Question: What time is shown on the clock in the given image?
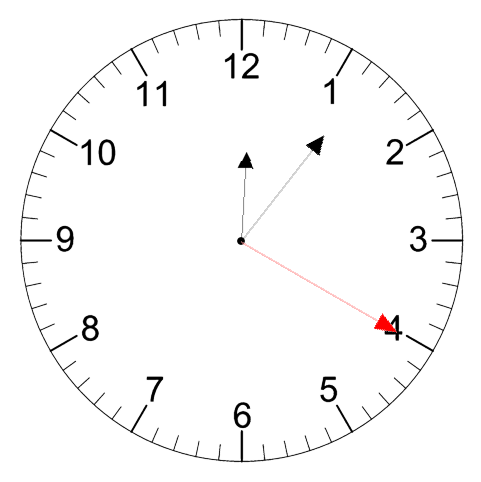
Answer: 12:06:20